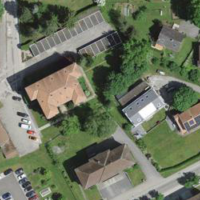
EUNIS habitat code: 54
Species observed at this site:
Cardamine heptaphylla